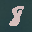
Label: 8